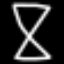
Label: hourglass